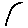
Label: cloud